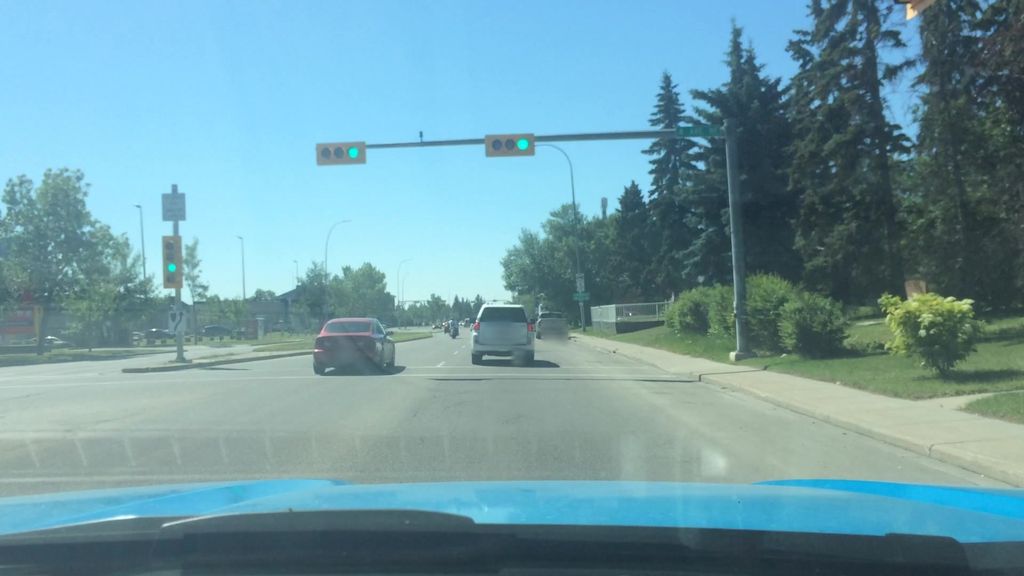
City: calgary